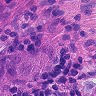
Metastatic tissue present: yes